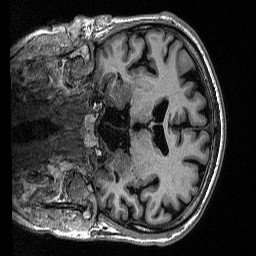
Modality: T1w
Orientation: coronal
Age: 50
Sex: male
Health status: healthy
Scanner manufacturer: siemens
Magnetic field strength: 1.5 T
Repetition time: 2.73 s
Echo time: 0.00357 s